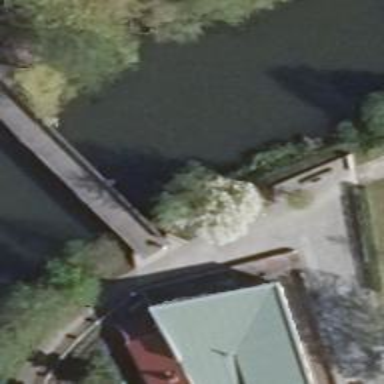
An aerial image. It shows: Path leading to bridge.